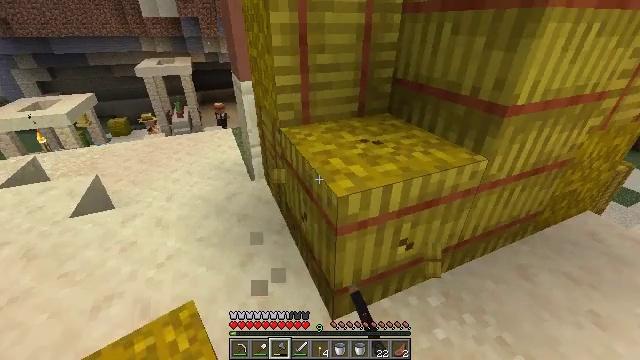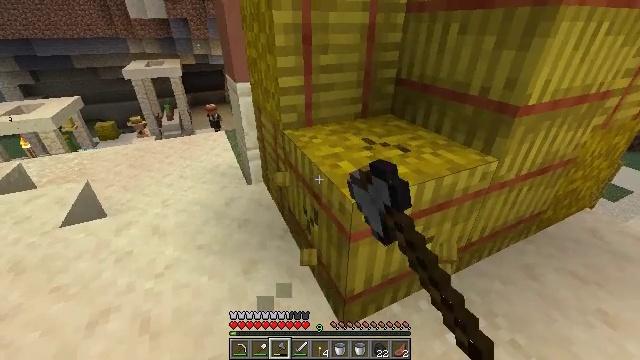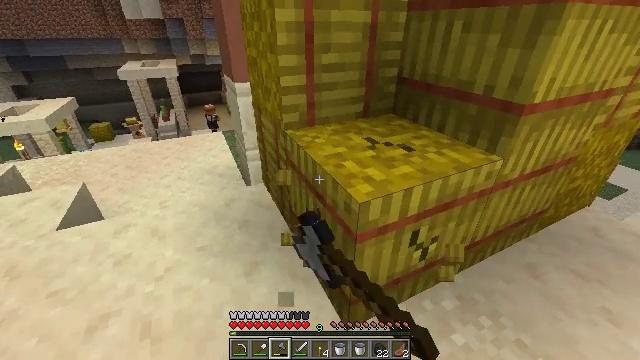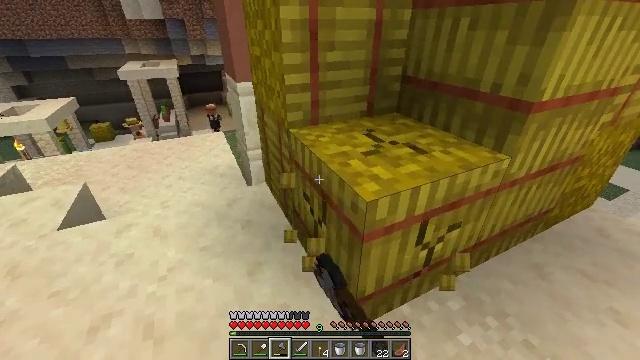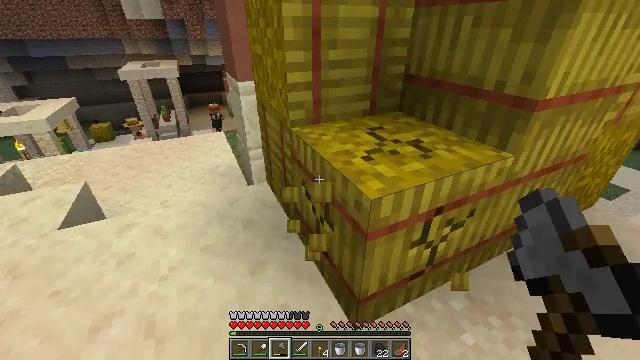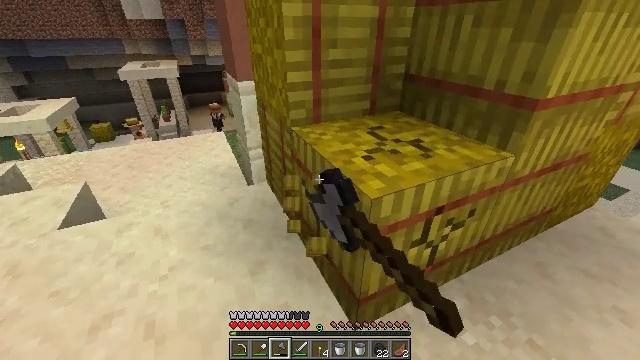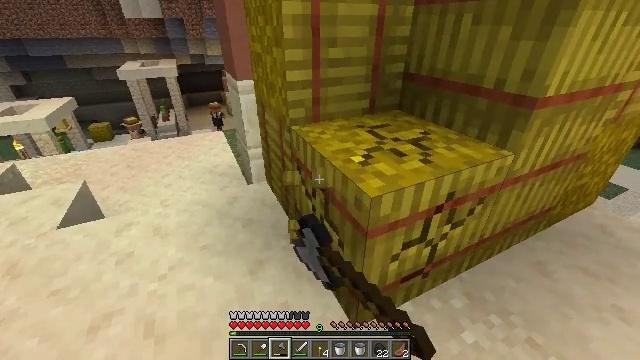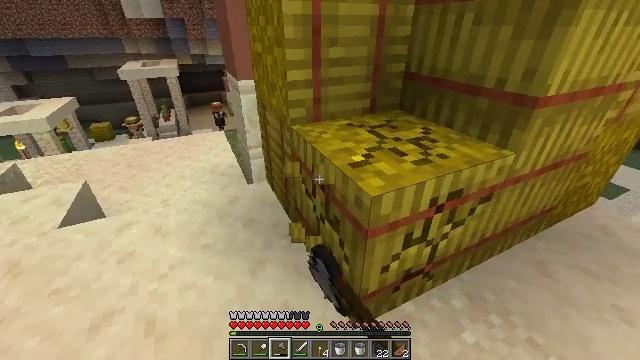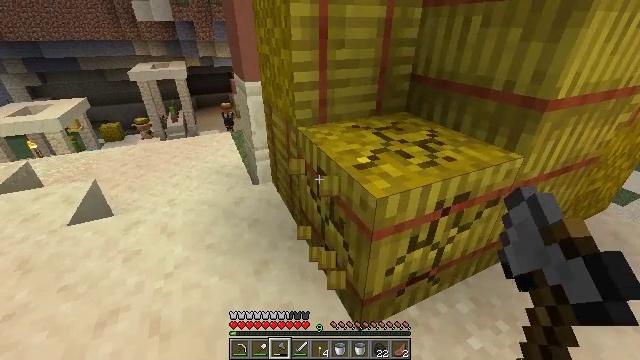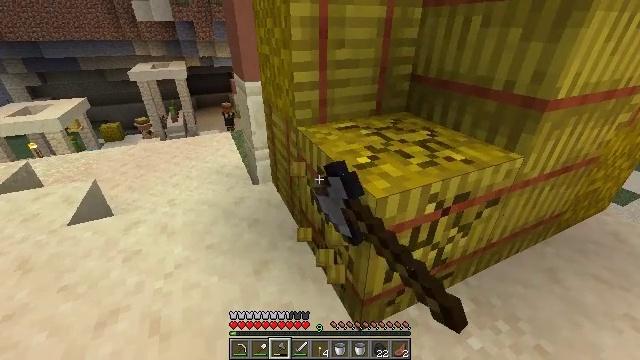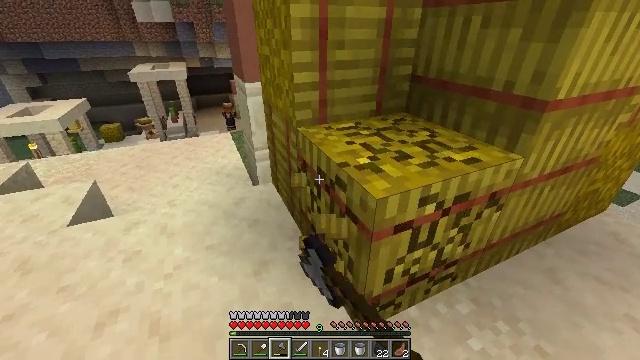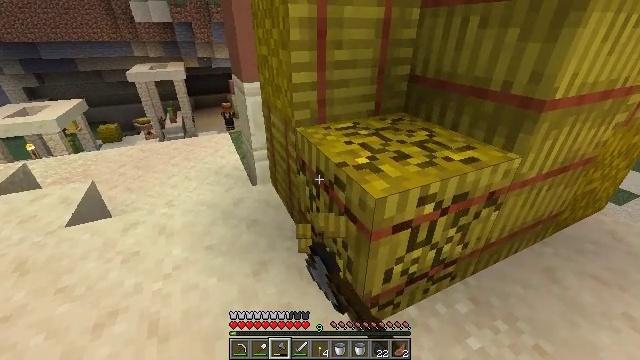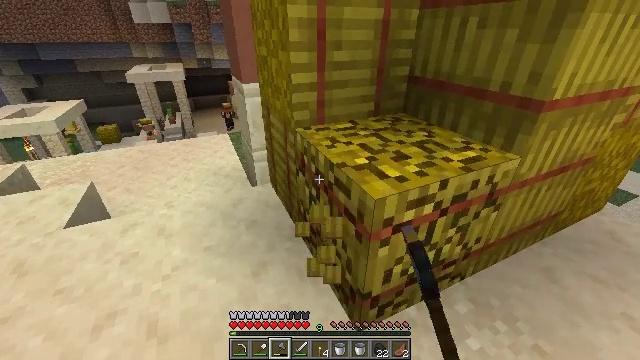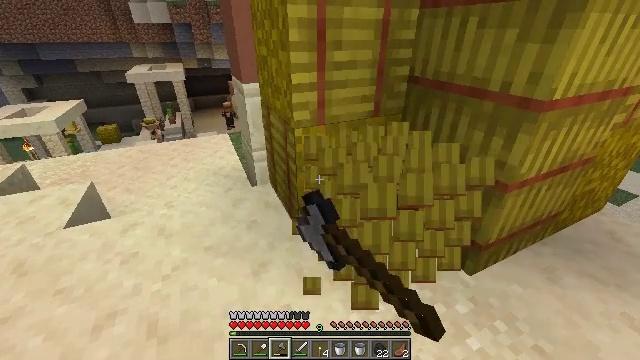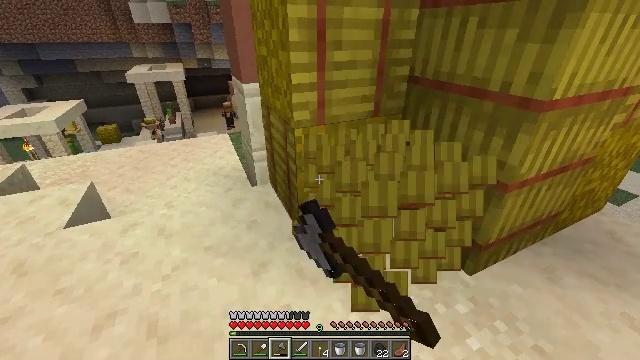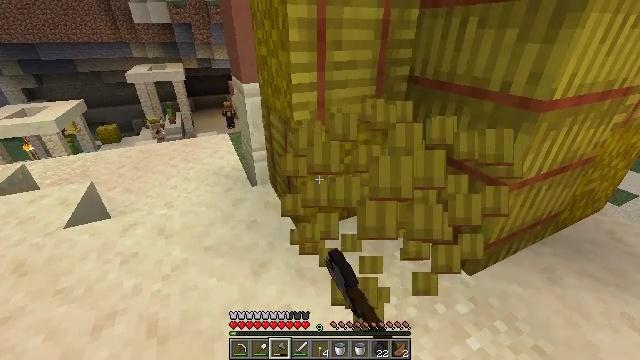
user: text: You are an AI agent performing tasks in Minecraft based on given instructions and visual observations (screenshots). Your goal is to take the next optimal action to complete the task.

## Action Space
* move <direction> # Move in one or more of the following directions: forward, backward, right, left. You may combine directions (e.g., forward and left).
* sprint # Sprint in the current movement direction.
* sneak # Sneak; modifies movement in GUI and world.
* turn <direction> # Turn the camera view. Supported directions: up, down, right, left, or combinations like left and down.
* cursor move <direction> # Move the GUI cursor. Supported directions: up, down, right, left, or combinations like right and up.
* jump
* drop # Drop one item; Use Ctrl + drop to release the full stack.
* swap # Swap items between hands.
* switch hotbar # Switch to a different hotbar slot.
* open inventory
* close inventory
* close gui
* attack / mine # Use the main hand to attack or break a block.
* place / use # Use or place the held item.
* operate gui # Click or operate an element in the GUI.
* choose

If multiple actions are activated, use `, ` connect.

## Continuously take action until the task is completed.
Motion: motion action
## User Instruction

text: Attack the hay block to get hay.
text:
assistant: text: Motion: turn right, attack / mine
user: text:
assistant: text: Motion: attack / mine
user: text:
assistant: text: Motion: attack / mine
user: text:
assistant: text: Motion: attack / mine
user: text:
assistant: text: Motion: attack / mine
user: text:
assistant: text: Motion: attack / mine
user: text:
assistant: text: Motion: attack / mine
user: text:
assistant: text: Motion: turn left, attack / mine
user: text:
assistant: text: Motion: attack / mine
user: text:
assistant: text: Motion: attack / mine
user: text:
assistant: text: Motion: attack / mine
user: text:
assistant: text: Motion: attack / mine
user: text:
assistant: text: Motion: attack / mine
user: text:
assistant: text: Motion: attack / mine
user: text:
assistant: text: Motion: attack / mine
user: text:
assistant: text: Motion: attack / mine
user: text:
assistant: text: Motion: attack / mine
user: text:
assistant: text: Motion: attack / mine
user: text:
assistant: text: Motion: move forward, attack / mine
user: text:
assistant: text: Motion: move forward and move left, attack / mine
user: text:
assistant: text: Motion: move forward and move left, turn right and up, attack / mine
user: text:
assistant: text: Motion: move forward and move left, turn right and up, attack / mine
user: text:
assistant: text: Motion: move forward and move left, turn right and up, attack / mine
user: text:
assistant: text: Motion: move forward, turn right and up, attack / mine
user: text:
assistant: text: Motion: turn right, attack / mine
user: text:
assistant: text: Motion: attack / mine
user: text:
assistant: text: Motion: attack / mine
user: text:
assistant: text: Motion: attack / mine
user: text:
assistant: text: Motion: attack / mine
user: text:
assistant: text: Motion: attack / mine